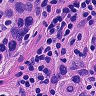
Metastatic tissue present: yes